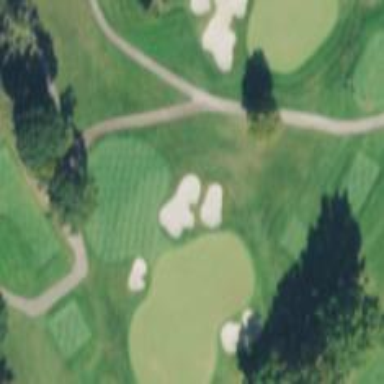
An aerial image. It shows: Golf green.